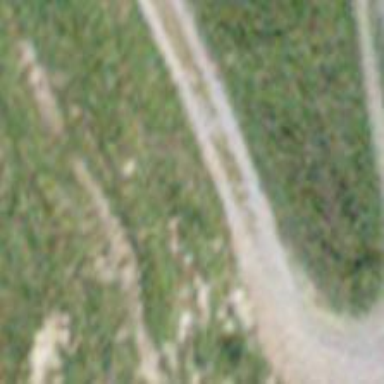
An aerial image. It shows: Track with grade 4 track type.